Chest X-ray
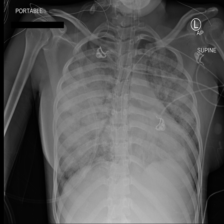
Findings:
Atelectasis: negative
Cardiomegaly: negative
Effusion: negative
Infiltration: negative
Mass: negative
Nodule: negative
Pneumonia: negative
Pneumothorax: negative
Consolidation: negative
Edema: negative
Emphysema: negative
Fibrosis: negative
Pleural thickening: negative
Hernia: negative